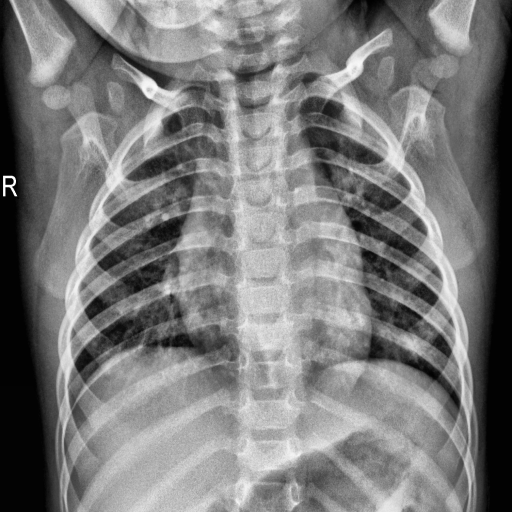
Finding: NORMAL